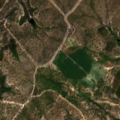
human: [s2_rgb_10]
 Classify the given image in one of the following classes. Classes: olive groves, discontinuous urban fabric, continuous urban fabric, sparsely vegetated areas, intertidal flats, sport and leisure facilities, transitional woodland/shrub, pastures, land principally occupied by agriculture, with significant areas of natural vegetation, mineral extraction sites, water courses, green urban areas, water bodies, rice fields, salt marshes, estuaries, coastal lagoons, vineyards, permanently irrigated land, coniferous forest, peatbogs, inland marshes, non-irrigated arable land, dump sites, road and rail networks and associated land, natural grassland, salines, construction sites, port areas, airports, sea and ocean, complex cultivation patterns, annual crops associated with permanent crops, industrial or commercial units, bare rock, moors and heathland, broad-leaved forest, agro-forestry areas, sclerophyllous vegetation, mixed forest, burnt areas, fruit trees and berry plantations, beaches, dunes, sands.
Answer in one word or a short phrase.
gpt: permanently irrigated land, rice fields, olive groves, agro-forestry areas, broad-leaved forest, transitional woodland/shrub